Question: I have an html.erb file that does not render anything when the following is used:
'''
<% form_for :profile do |form| %>
'''
when this is used (note the "=" sign):
'''
<%= form_for :profile do |form| %>
'''
this is the output of the html:

Partial html code:
'''
<%= form_for :profile do |form| %>
'''
'''
<%= text_field_for form, "first_name" %>
<%= text_field_for form, "last_name" %>
<div class="form_row">
<label for="gender">Gender:</label>
<%= radio_button :profile, :gender, "Male" %> Male
<%= radio_button :profile, :gender, "Female" %> Female
</div>
<div class="form_row">
<label for="birthdate">Birthdate:</label>
<%= date_select :profile, :birthdate,
:start_year => Profile::START_YEAR,
:end_year => Time.now.year,
:include_blank => true,
:order => [:month, :day, :year] %>
</div>
'''
Form_for definition:
'''
def text_field_for(form, field,
size=HTML_TEXT_FIELD_SIZE,
maxlength=DB_STRING_MAX_LENGTH)
label = content_tag("label", "#{field.humanize}:", :for => field)
form_field = form.text_field field, :size => size, :maxlength => maxlength
content_tag("div", "#{label} #{form_field}", :class => "form_row")
end
'''
Part of controller:
'''
def edit
@user = current_user
@user.profile ||= Profile.new
@profile = @user.profile
if param_posted?(:profile)
if @user.profile.update_attributes(params[:profile])
flash[:notice] = "Changes saved."
redirect_to :controller => "users", :action => "index"
end
end
end
'''
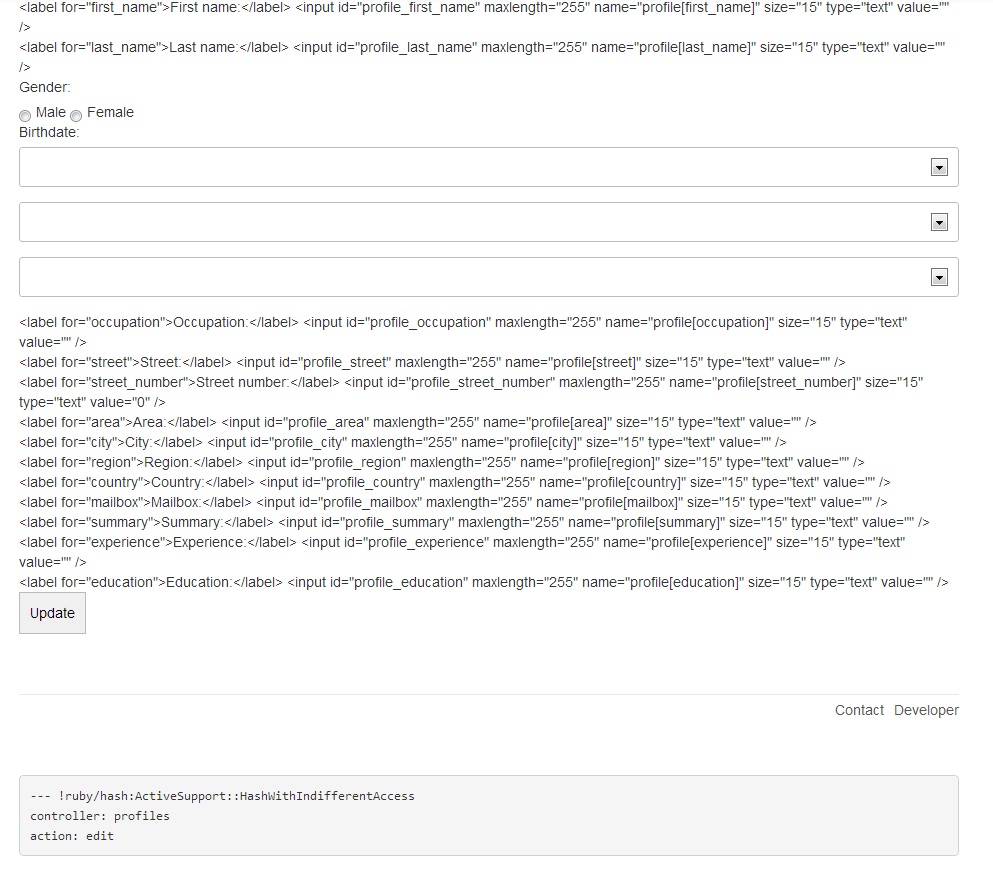
Answer: In your 'text_field_for' helper you need to declare that the string passed as the content of your 'DIV' tag generated by your helper is safe, and thus should not be sanitized. This is done with 'html_safe'.
'''
def text_field_for(form, field,
size =HTML_TEXT_FIELD_SIZE,
maxlength =DB_STRING_MAX_LENGTH)
label = content_tag("label", "#{field.humanize}:", :for => field)
form_field = form.text_field field, :size => size, :maxlength => maxlength
content_tag("div", "#{label} #{form_field}".html_safe, :class => "form_row")
end
'''